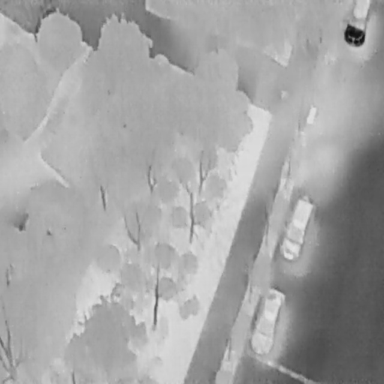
There are three Cars in the infrared image.